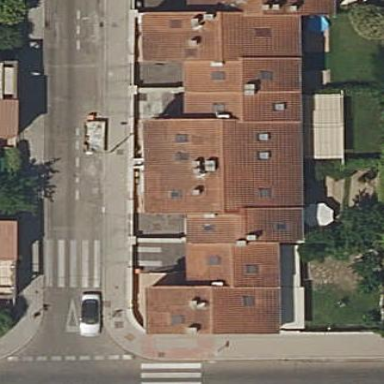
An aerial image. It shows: Terrace building.